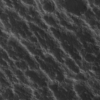
Label: not_dusty